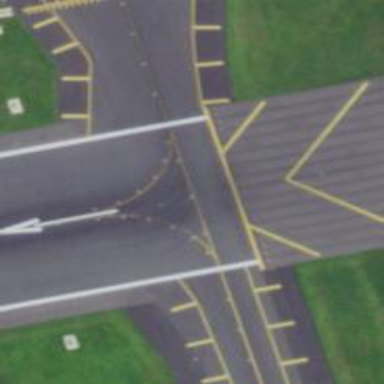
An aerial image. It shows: Image of taxiway at airport.